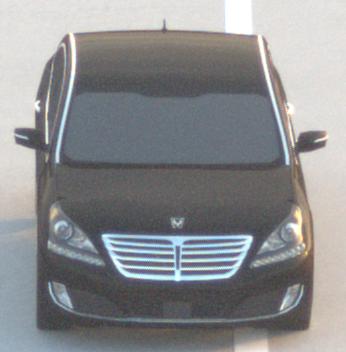
Make: Hyundai
Model: Equus
Detailed model: Gen. 2 VI
Model produced from: 2009
Model produced until: 2016
Doors: 4
Color: black
Road condition: dry road
Daytime: sunrise or sunset
Contrast: medium contrast